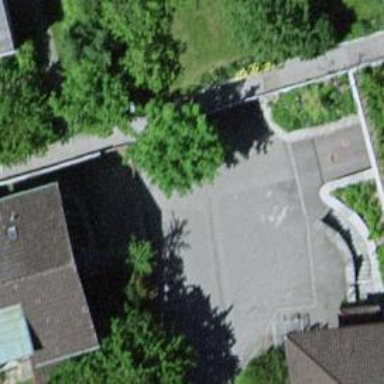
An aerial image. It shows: Concrete steps.